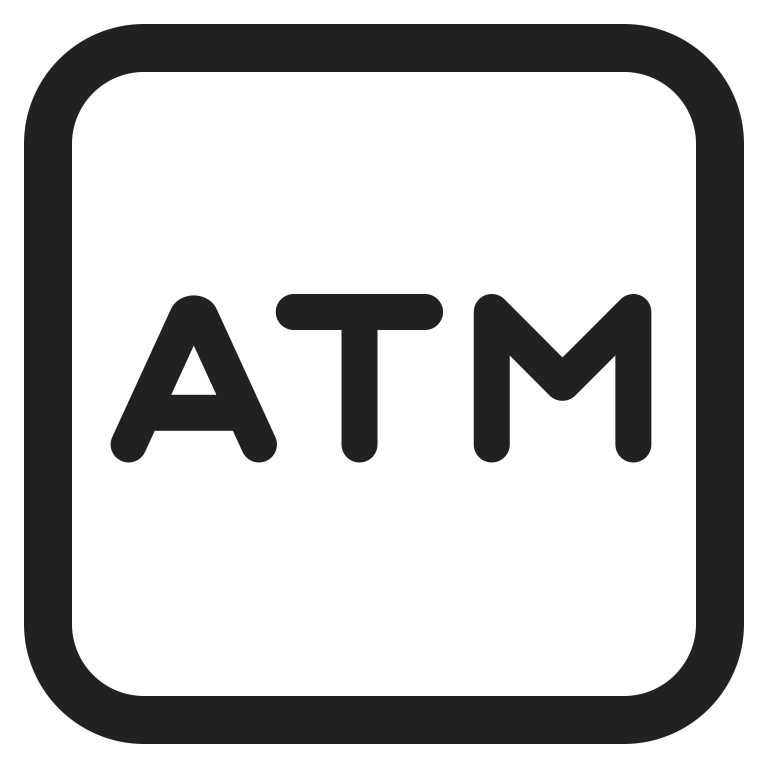
atm sign high contrast